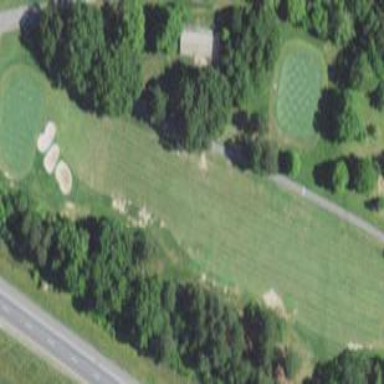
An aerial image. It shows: Grassy area designated as golf fairway.